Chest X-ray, PA view. Patient: 5 years old, sex F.
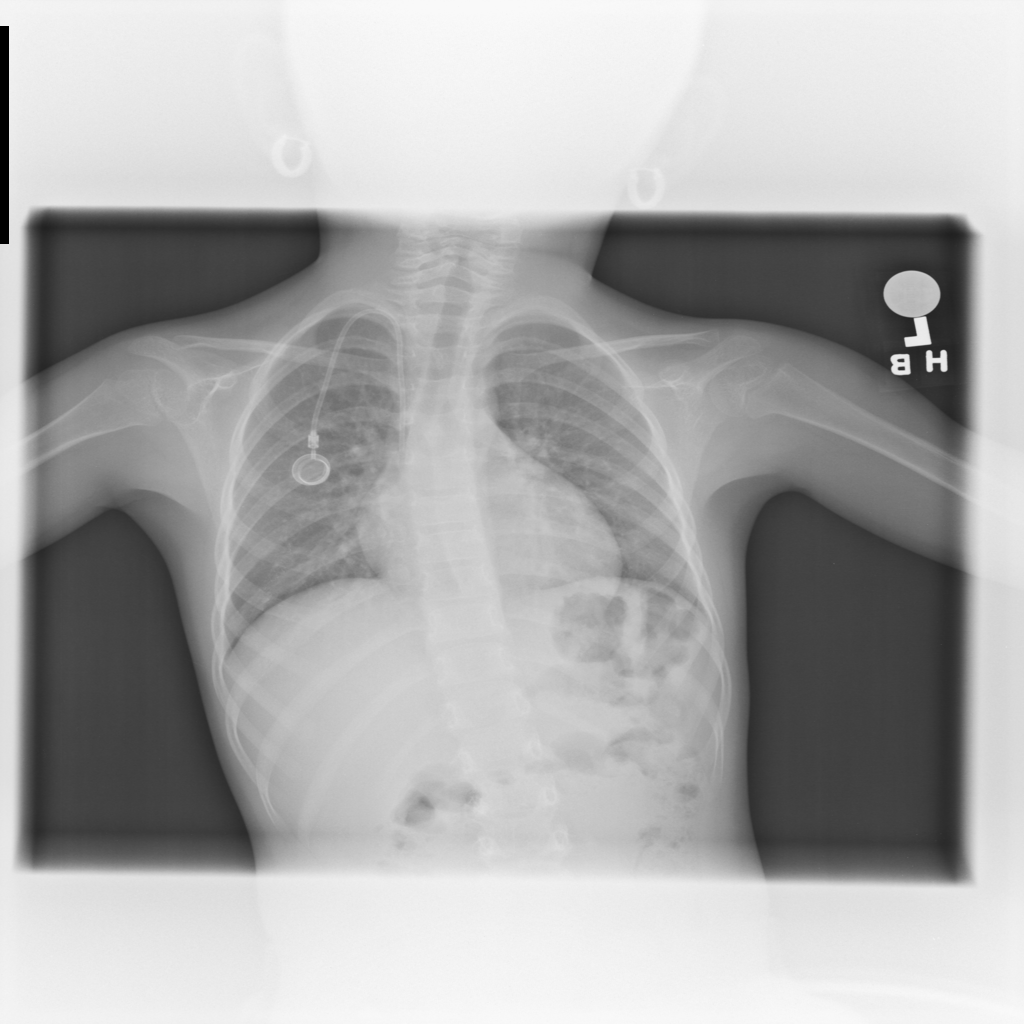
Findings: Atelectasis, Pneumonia